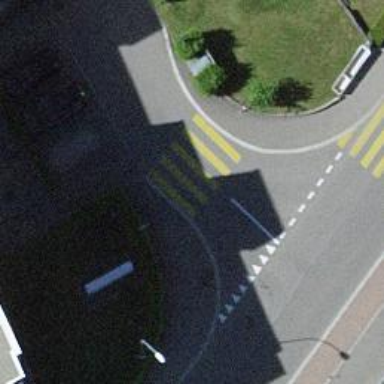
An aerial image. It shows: Zebra crossing on the road.